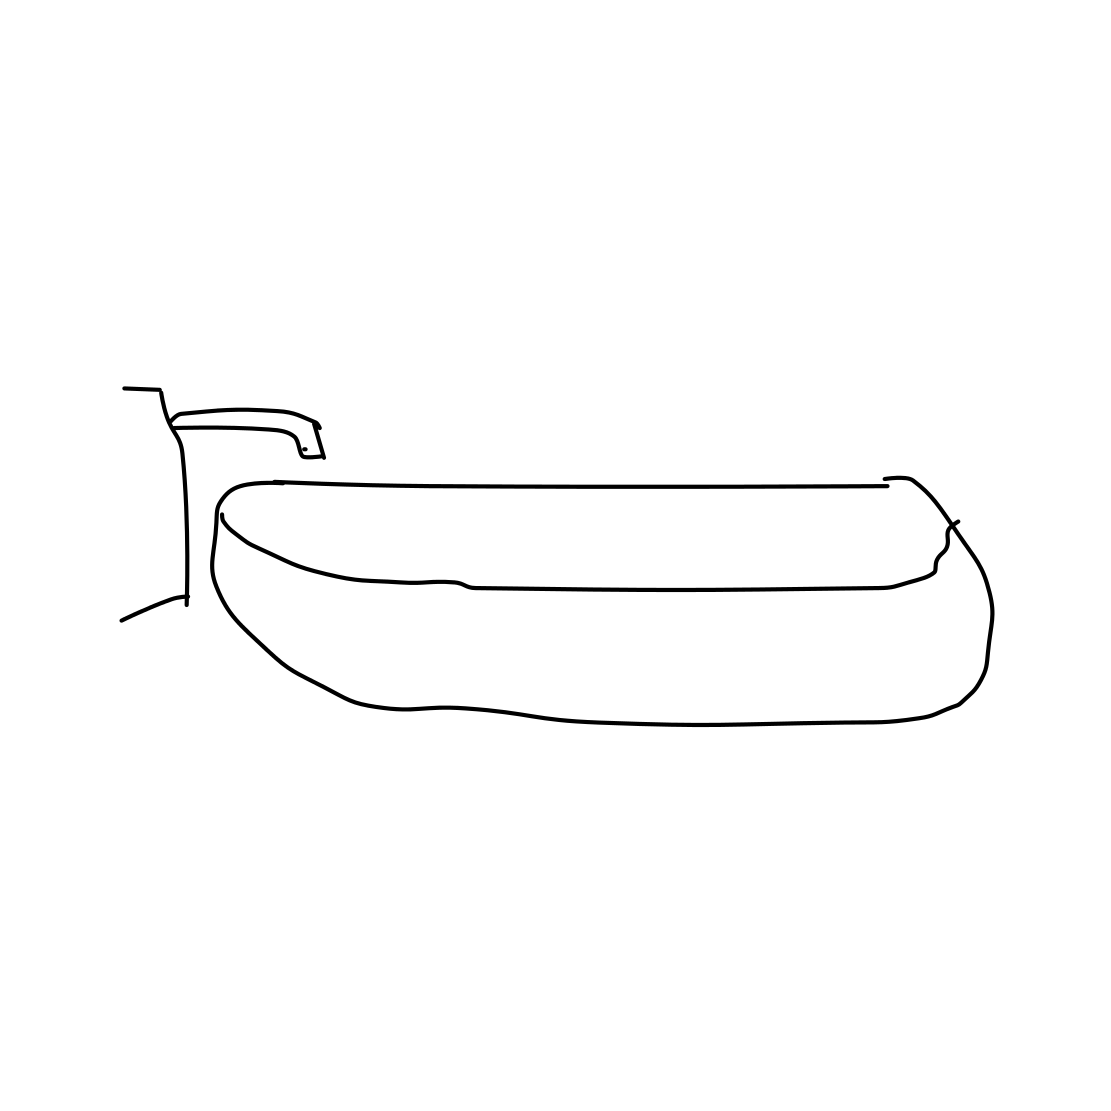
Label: bathtub